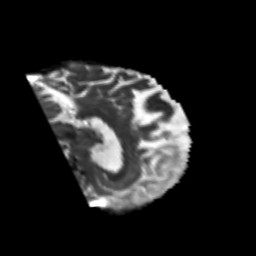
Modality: T2w
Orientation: sagittal
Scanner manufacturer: siemens
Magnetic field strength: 3 T
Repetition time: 6.8 s
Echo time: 0.093 s